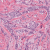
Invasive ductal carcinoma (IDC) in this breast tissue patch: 1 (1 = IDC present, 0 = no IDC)